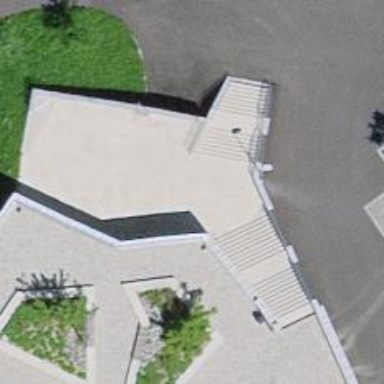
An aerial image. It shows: Set of steps on the road.